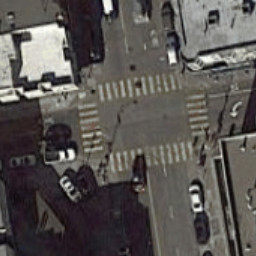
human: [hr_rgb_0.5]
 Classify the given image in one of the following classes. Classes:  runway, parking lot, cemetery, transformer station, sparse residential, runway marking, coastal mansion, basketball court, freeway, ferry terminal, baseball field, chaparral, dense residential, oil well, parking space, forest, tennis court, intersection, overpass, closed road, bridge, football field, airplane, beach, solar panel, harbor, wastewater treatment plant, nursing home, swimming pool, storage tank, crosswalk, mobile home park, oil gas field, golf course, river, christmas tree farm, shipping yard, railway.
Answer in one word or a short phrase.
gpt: crosswalk